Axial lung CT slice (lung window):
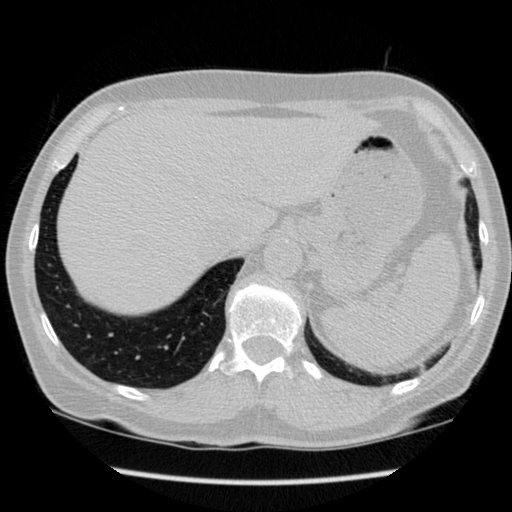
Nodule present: no